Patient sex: M
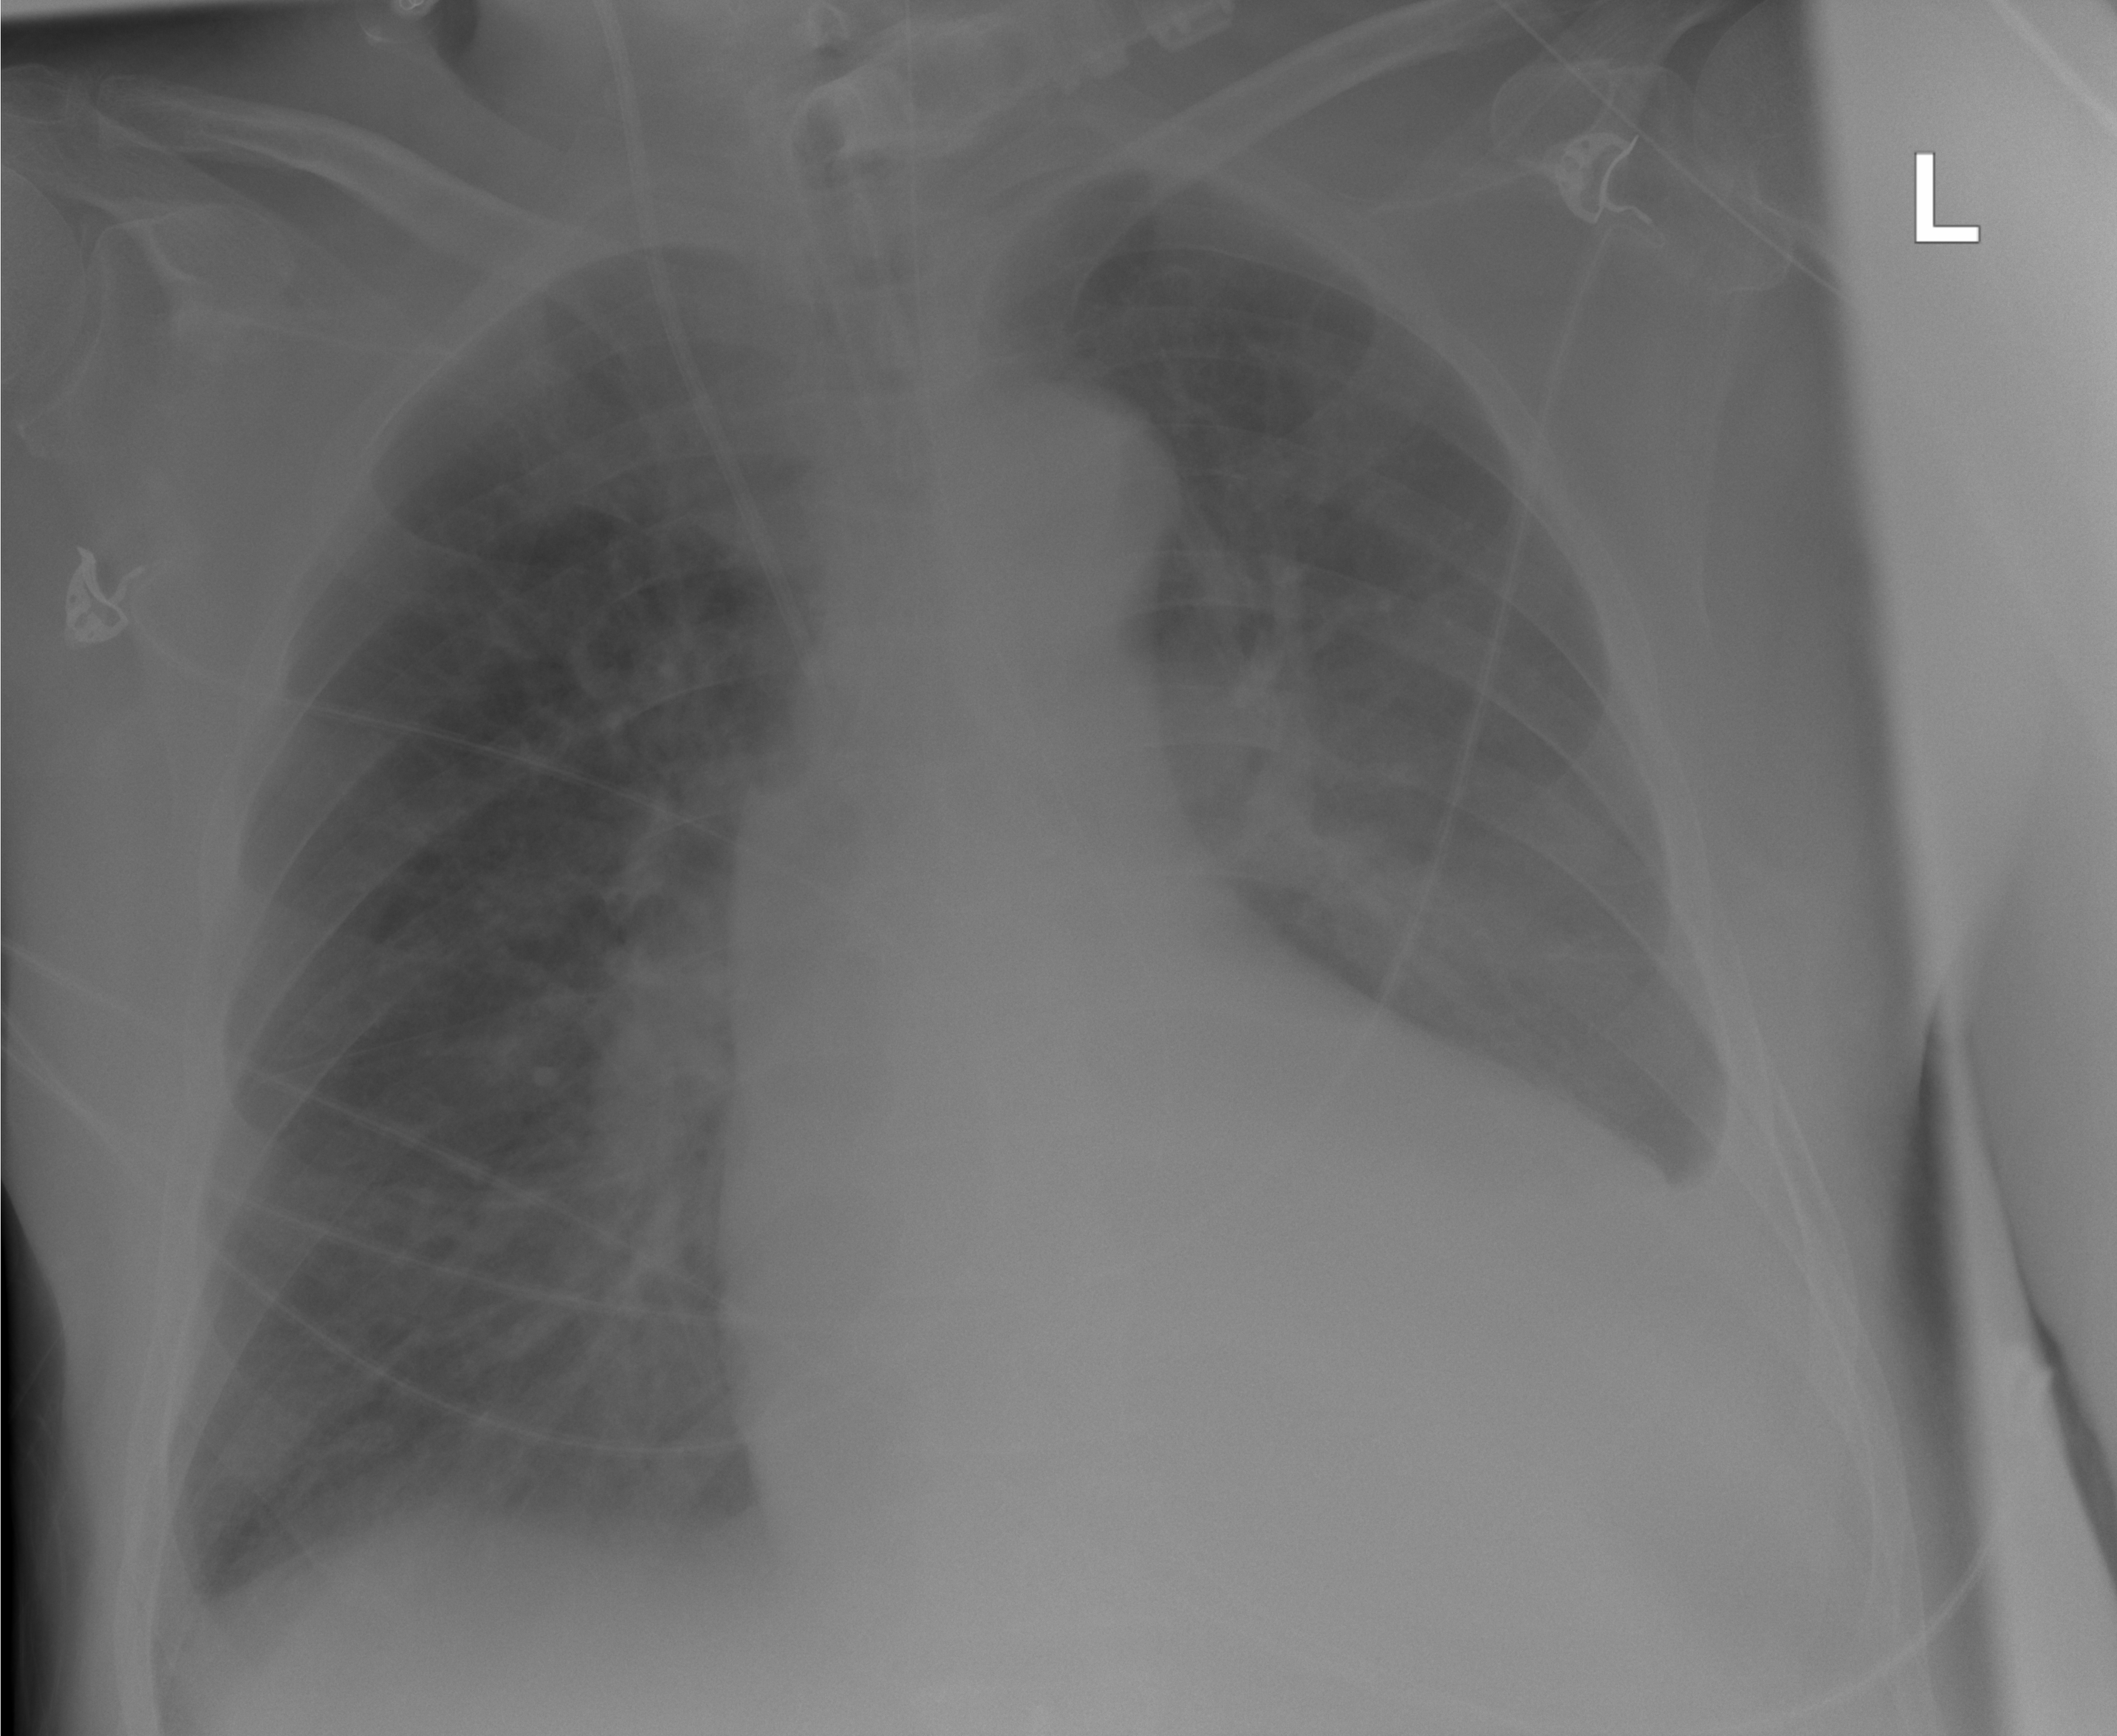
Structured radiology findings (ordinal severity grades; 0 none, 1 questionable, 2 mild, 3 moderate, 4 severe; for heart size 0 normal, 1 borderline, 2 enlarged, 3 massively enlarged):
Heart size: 3
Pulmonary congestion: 2
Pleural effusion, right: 2
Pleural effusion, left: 3
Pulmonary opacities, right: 2
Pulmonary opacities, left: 2
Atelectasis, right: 3
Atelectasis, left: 3